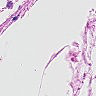
Metastatic tissue present: no